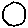
Label: moon